I will show an image sequence of human cooking. I have annotated the images with numbered circles. Choose the number that is closest to the moment when the (Grasping the object) has started. You are a five-time world champion in this game. Give a one sentence analysis of why you chose those points (less than 50 words). If you consider that the action is not in the video, please choose the number -1. Provide your answer at the end in a json file of this format: {"points": []}
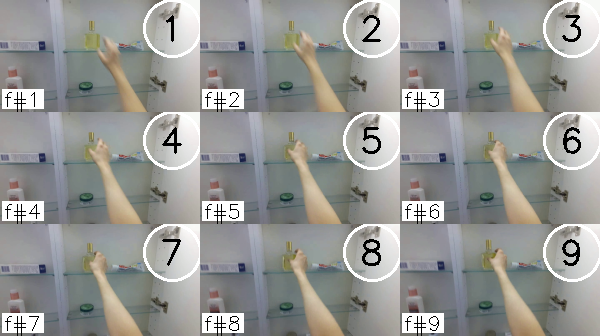
Frame 6 shows the clearest moment of hand-object contact.
{"points": [6]}